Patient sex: F
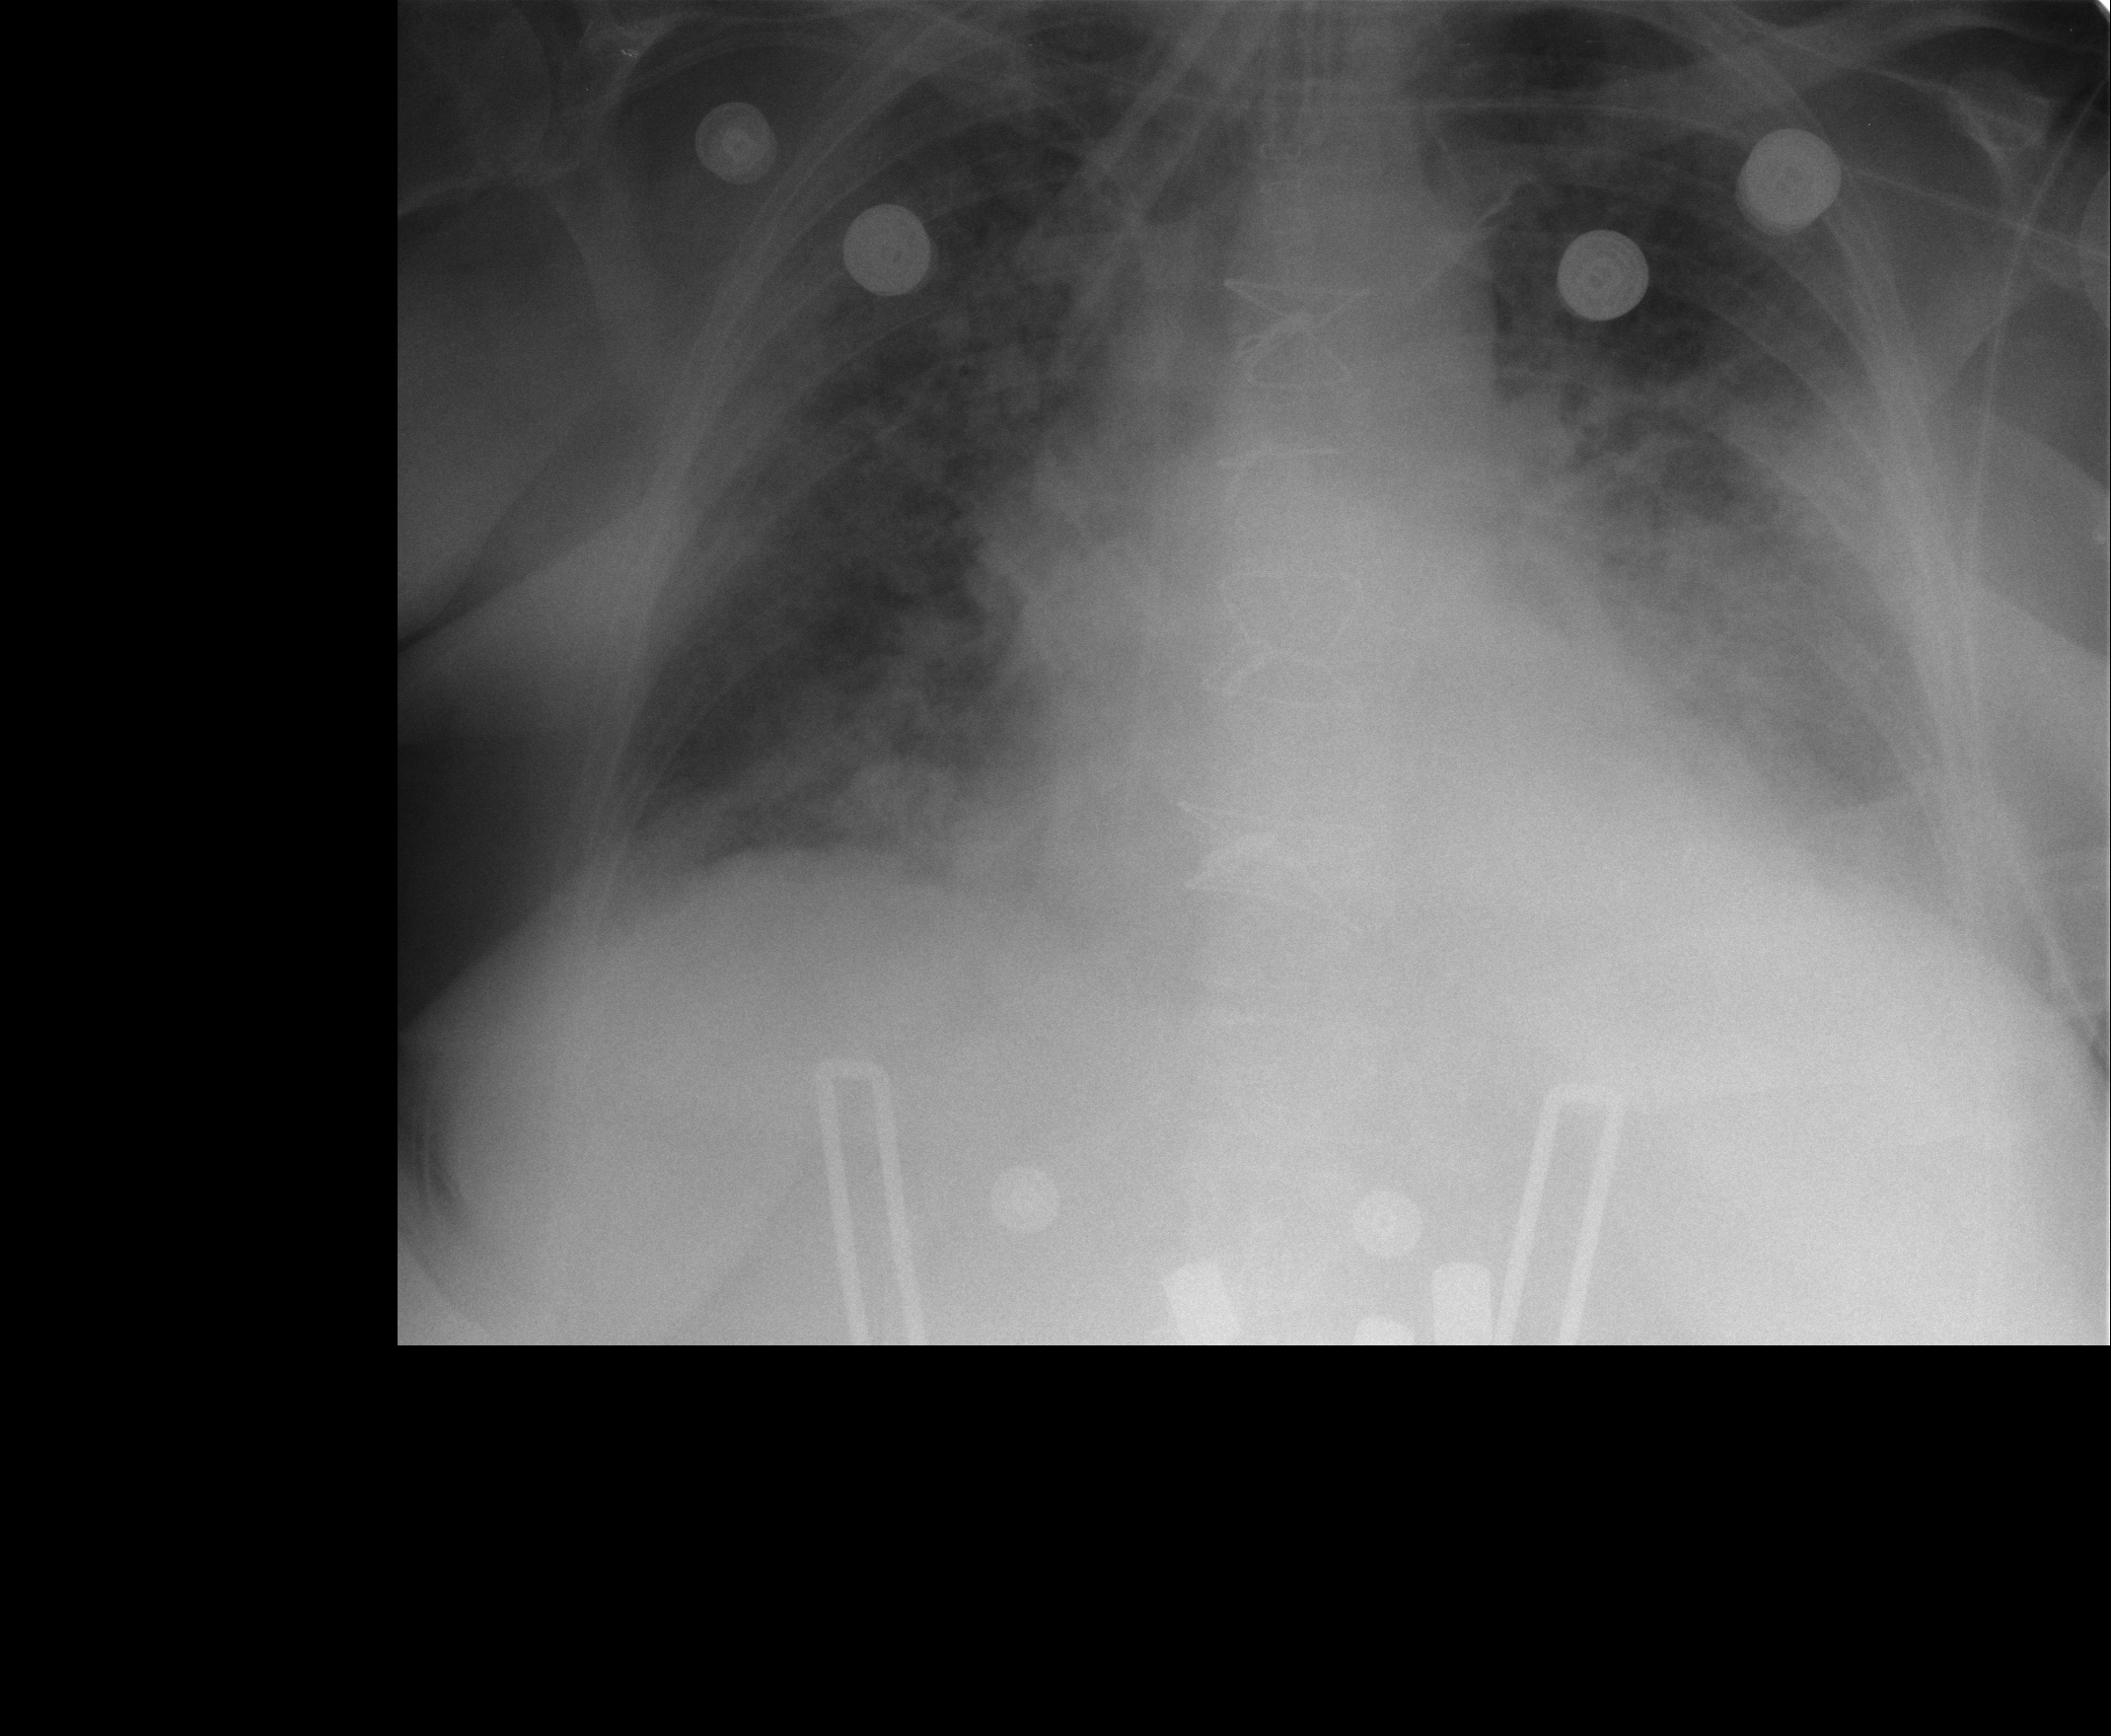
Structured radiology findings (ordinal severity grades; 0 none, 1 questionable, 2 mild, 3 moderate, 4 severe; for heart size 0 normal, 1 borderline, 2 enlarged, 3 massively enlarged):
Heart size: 2
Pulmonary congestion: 3
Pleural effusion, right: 1
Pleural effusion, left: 3
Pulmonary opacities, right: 2
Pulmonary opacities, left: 2
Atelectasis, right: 2
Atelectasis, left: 2